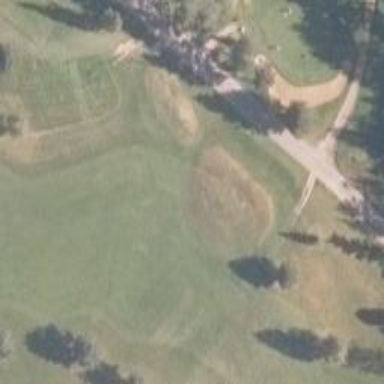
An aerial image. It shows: View of golf hole.